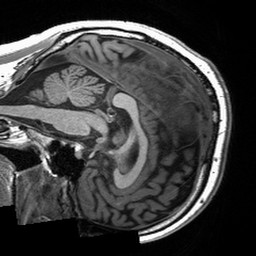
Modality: T1w
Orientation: sagittal
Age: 35
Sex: male
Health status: healthy
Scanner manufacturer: siemens
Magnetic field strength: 3 T
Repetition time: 2 s
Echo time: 0.00203 s